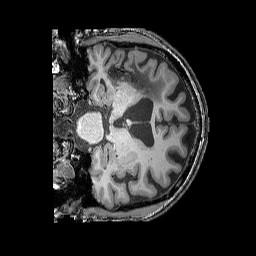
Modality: T1w
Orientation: coronal
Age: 56
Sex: male
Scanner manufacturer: siemens
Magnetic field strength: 3 T
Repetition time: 2.25 s
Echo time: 0.00411 s